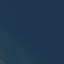
Label: SeaLake